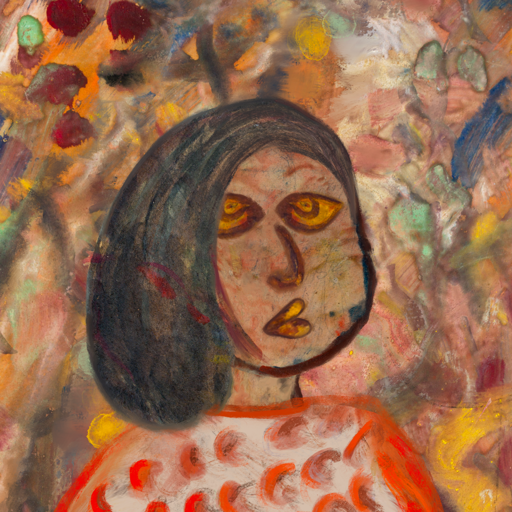
Background: Mother_And_Son_Mother, Head And Neck Side: Orphan, Face Side: Comrade, Bust: Rupkatha, Hair Side: Gypsy_Mother, Head Accessory: Blank, Second Necklace: Blank, Necklace: Blank, Baby: Blank